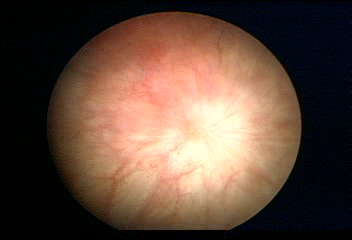
Modality: WLC
Class: Anatomical landmarks
Subclass: ResectionScar
Bladder cancer association: No
Annotated structures: Resection scar